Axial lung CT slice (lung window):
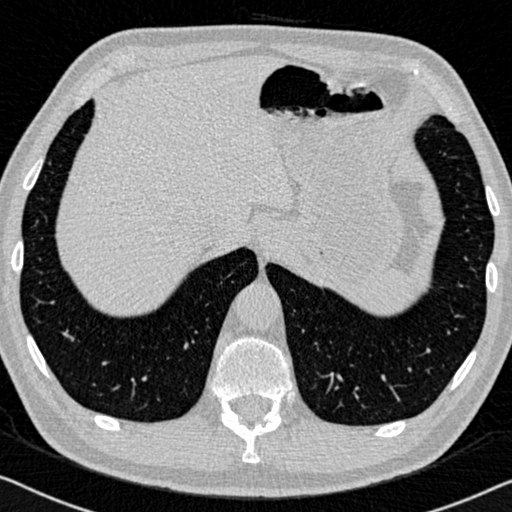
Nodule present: no